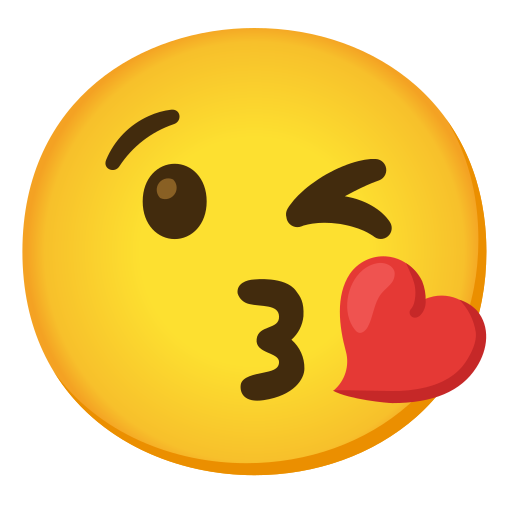
Emoji: 😘